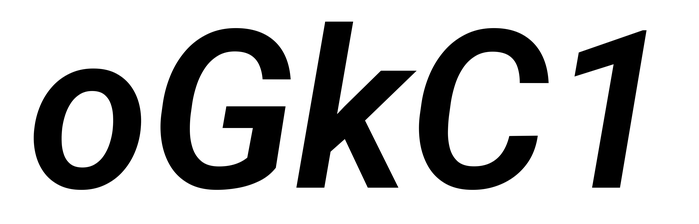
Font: Roboto-Italic_SemiBold_Italic